Interaction volume radius: 10 \u00c5
Interaction volume height: 30 \u00c5
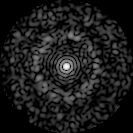
Disorder parameter: 0.8484